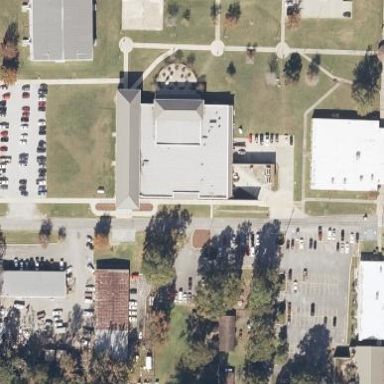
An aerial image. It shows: College building.